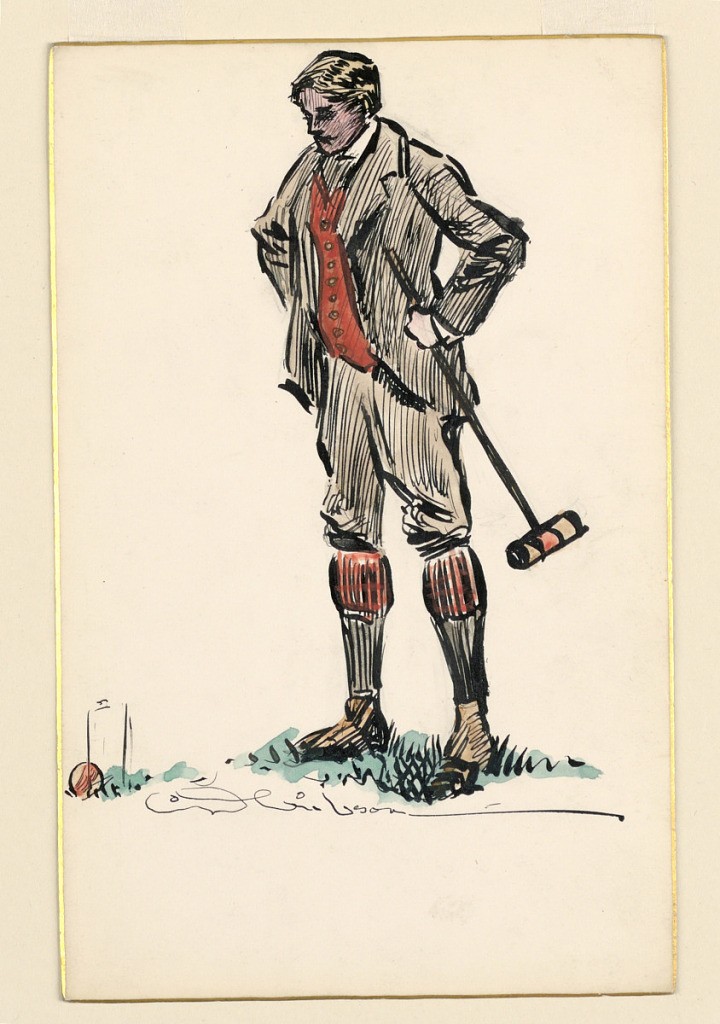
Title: Croquet Player
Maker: Charles Dana Gibson, American, 1867–1944
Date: ca. 1900
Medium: Pen and black ink, with graphite and watercolor, on paperboard
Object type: Drawing
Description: Young man in knickerbockers standing, hands on hips, before a croquet wicket, and holding the mallet in his left hand.